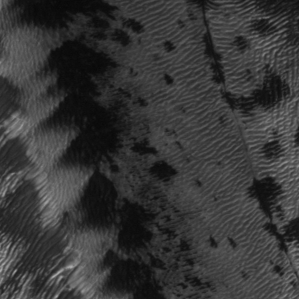
Label: frost